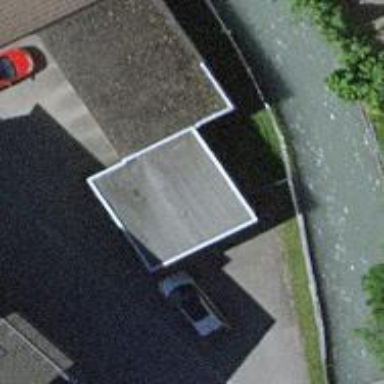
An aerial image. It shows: Group of garages.